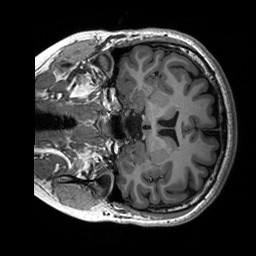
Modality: T1w
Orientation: coronal
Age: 19
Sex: female
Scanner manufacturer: siemens
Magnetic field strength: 3 T
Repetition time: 2.53 s
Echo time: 0.00227 s